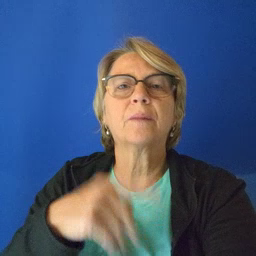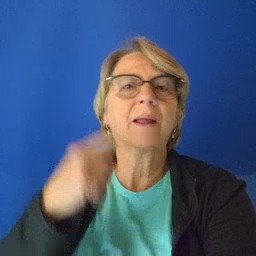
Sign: snack